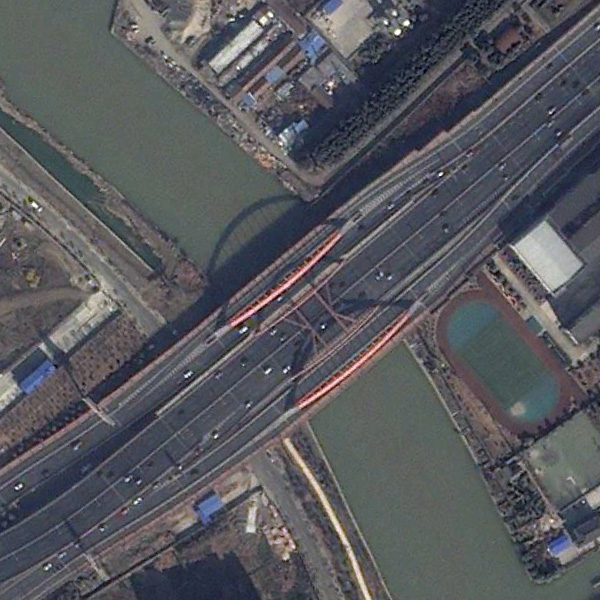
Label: Bridge